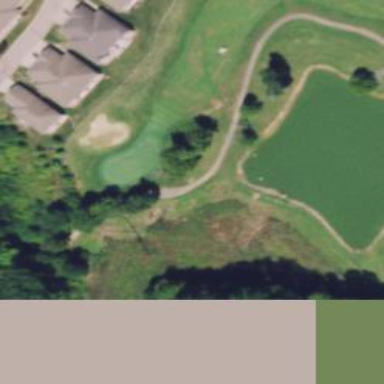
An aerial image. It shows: Golf tee.